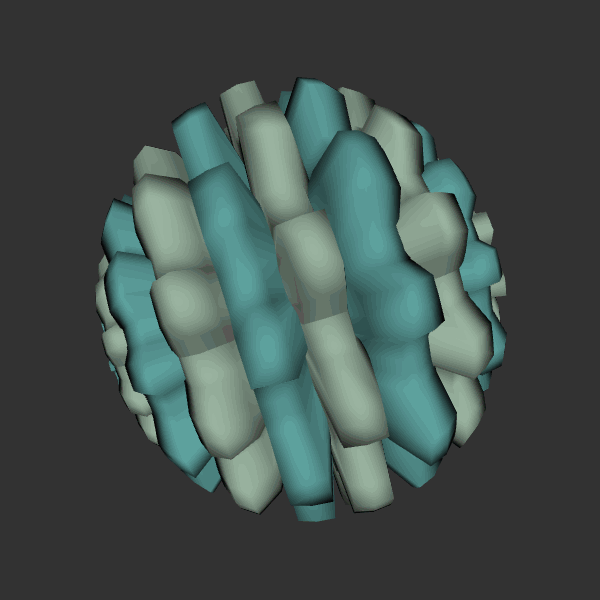
Background: dark